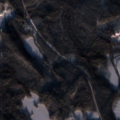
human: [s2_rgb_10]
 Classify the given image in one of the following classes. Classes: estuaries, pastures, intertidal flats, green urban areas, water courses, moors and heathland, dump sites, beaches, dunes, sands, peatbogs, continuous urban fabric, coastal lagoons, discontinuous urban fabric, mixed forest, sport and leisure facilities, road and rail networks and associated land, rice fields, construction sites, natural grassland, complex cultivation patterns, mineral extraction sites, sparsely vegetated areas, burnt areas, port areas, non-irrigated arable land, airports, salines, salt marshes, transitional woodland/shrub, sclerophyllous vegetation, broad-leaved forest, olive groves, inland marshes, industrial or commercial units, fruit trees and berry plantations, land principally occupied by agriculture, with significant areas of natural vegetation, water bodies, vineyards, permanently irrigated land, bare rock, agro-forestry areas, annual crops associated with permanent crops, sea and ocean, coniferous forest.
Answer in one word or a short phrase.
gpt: dump sites, coniferous forest